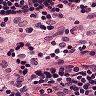
Metastatic tissue present: no